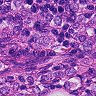
Metastatic tissue present: yes